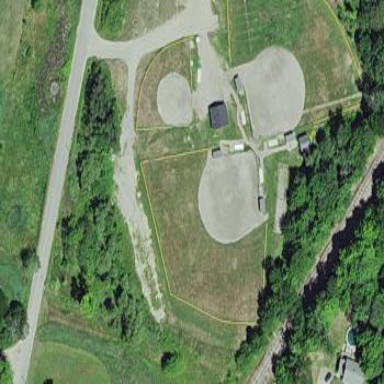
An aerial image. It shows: Baseball pitch for leisure land.